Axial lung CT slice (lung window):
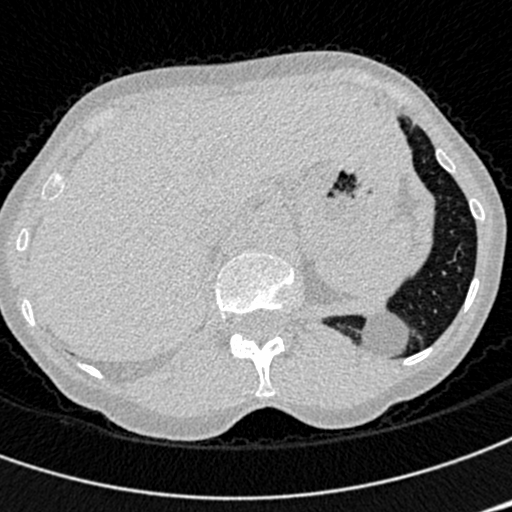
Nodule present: no